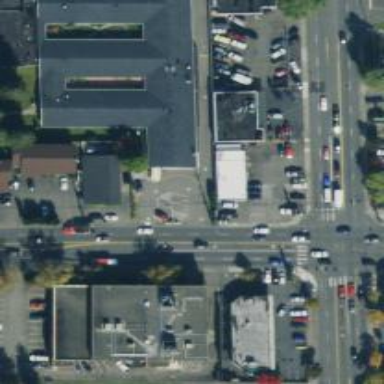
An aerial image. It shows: Primary road with asphalt surface. There is separate sidewalk.